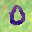
Label: 0